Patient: sex M, age 66
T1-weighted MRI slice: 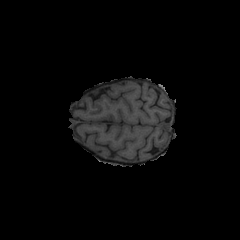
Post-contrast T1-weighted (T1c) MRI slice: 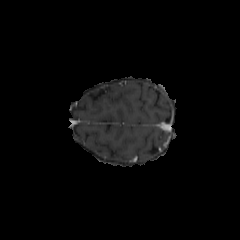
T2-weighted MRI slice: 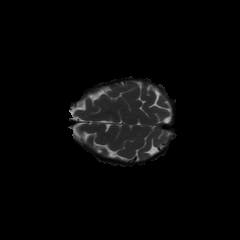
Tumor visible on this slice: no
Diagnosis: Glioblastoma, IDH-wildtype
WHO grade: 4